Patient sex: F
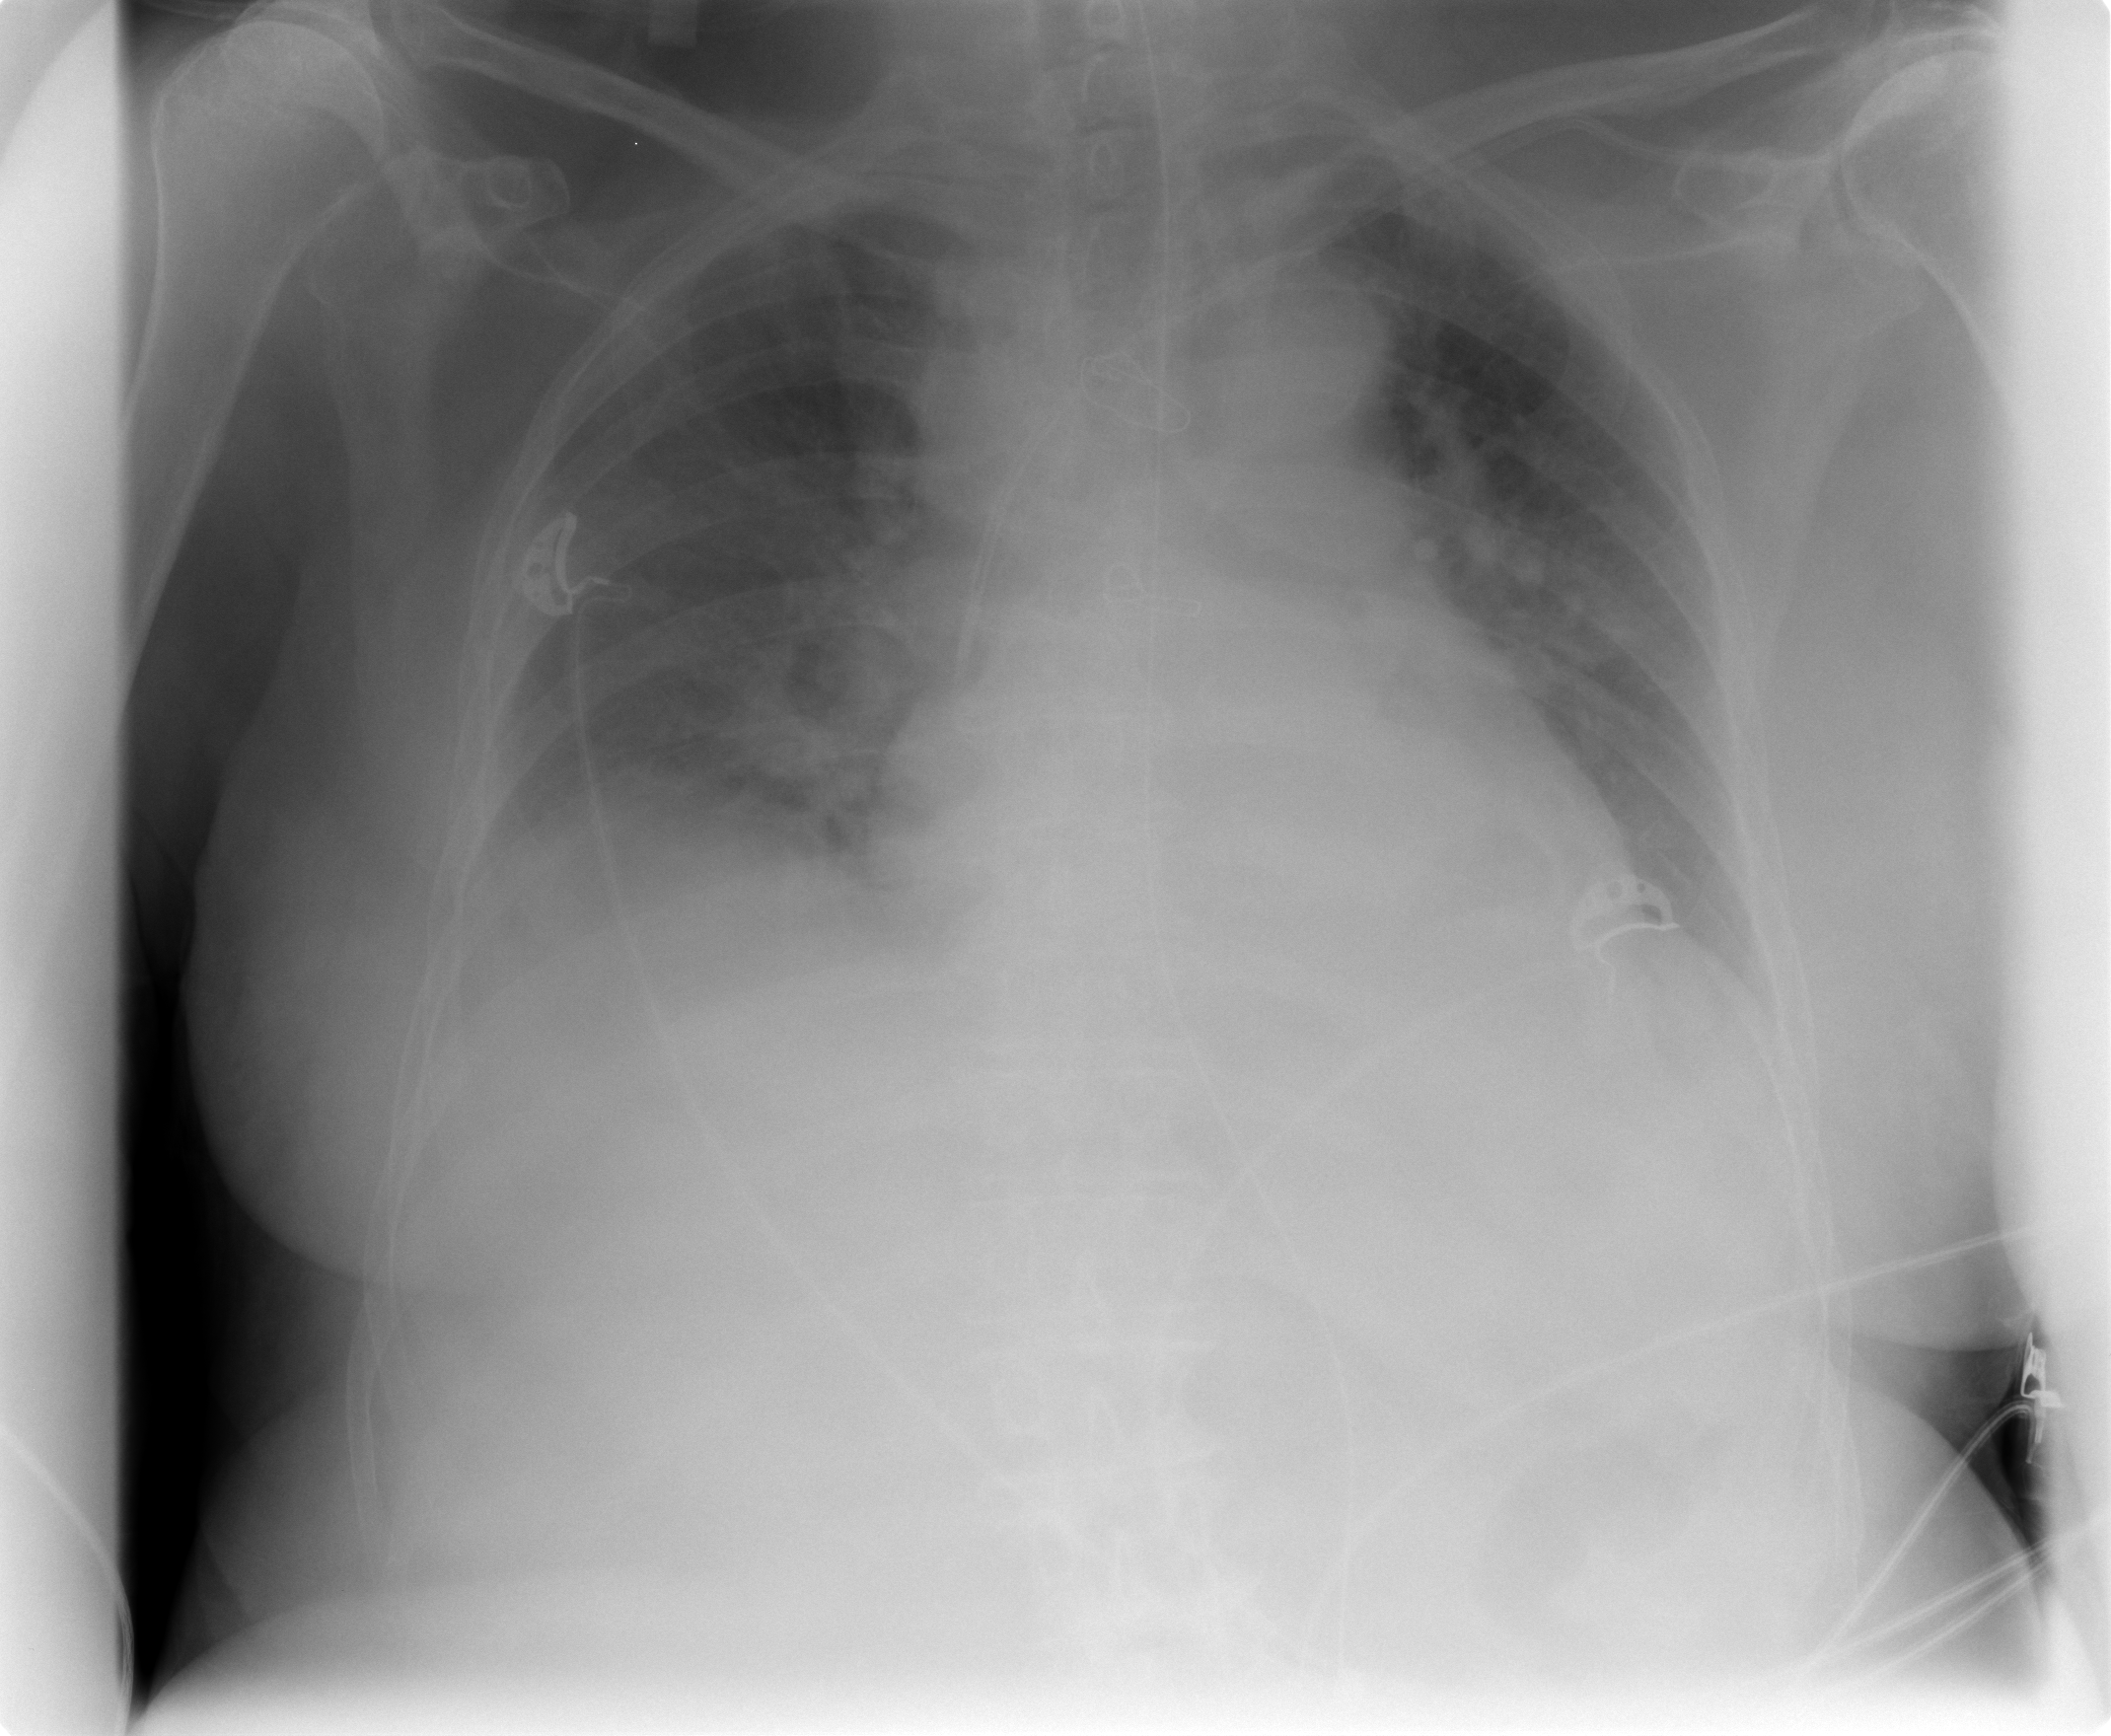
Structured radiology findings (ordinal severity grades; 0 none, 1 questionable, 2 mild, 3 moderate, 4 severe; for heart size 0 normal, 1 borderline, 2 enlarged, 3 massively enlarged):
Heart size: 1
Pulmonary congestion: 1
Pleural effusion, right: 2
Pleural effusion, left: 0
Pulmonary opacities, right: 1
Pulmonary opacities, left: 0
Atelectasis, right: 0
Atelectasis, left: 0